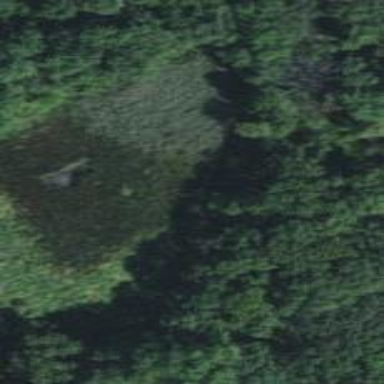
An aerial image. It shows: Beautiful wet meadow natural wetland.